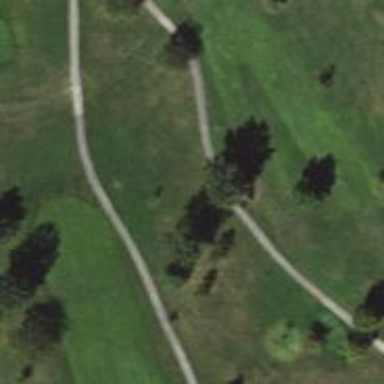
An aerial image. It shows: Service road designated as golf cart path.